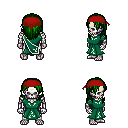
a pixel art fantasy rpg character, male body template, skeleton, sash dress, white pants, green long hairstyle, red bandana, four views (front, back, left, right), 2x2 character sprite sheet, small pixel art, hard edges, no anti-aliasing